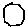
Label: hexagon